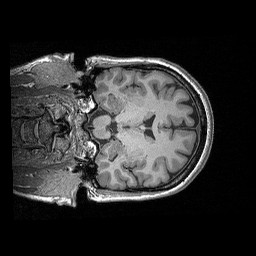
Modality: T1w
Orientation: coronal
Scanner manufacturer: siemens
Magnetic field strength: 3 T
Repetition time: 2.3 s
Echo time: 0.00298 s